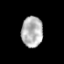
Tissue: prostate
Cell type: T cells
Senescence score: 0.3553
Nuclear area (px): 637
Mean DAPI intensity: 180.237